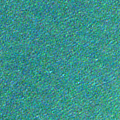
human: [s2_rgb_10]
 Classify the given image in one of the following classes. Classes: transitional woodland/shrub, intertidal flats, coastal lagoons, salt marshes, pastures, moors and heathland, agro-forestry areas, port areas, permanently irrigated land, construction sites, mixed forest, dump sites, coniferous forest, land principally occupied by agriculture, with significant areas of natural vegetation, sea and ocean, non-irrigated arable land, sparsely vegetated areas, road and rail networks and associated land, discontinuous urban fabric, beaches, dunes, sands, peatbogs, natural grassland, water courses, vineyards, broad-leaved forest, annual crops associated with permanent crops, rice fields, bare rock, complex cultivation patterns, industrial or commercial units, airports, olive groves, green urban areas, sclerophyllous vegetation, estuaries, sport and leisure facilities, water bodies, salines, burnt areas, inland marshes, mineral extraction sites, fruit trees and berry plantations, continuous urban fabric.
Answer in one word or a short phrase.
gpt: sea and ocean